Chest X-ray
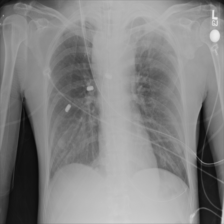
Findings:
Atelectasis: negative
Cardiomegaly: negative
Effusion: negative
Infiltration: negative
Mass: negative
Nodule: negative
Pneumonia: negative
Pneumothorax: negative
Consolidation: negative
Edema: negative
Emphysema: negative
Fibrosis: negative
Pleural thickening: negative
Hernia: negative